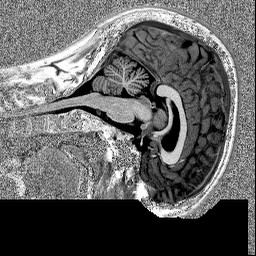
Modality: MP2RAGE
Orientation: sagittal
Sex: male